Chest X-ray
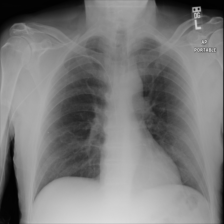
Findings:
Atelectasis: negative
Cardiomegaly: negative
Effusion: negative
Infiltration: negative
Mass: negative
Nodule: negative
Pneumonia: negative
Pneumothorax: negative
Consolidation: negative
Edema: negative
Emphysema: negative
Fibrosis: negative
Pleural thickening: negative
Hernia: negative